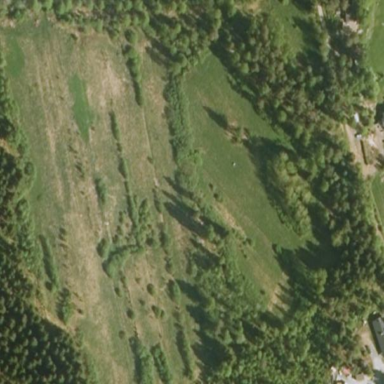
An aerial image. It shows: Beautiful meadow.